Field crop: maize
Growth stage: 2
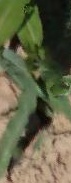
Species: maize